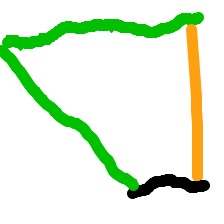
Shape: trapezoid